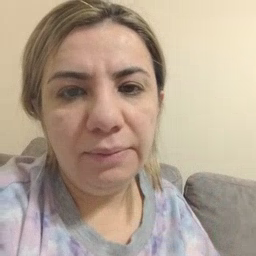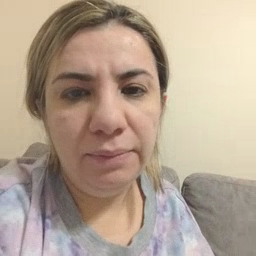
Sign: on